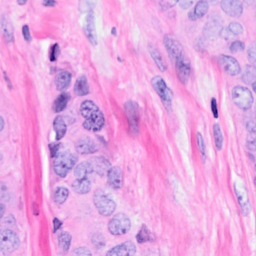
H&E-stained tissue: Breast